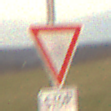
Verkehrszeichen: VorfahrtGewaehren
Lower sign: Entfernungsangaben3
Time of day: SunriseSunset
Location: Outdoor (Nature)
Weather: PartlyCloudy
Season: NotSpecified
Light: Natural